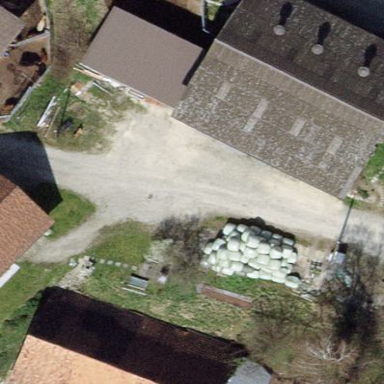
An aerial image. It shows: Farm auxiliary building with gabled roof.